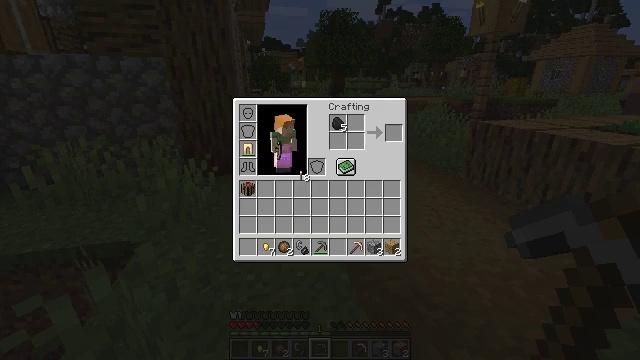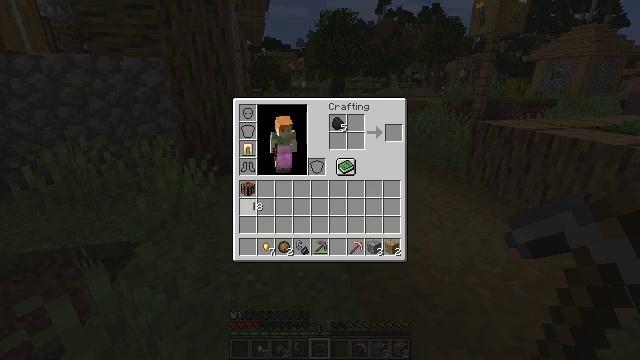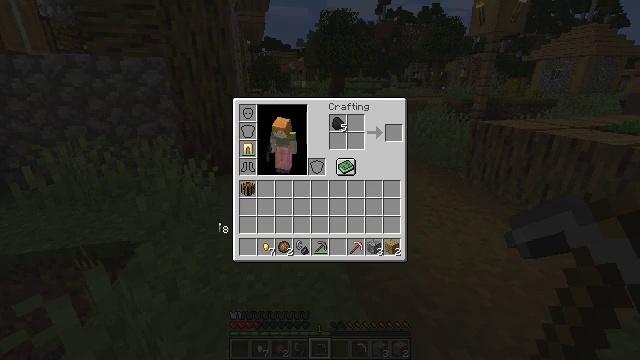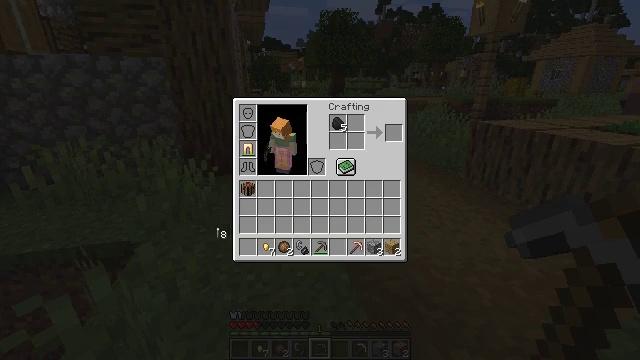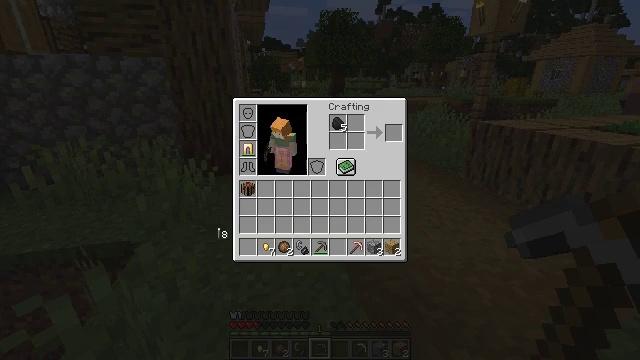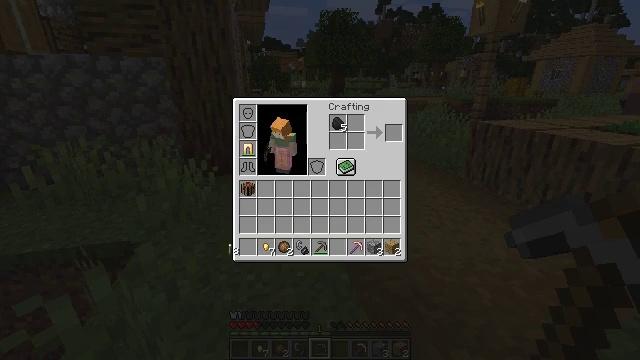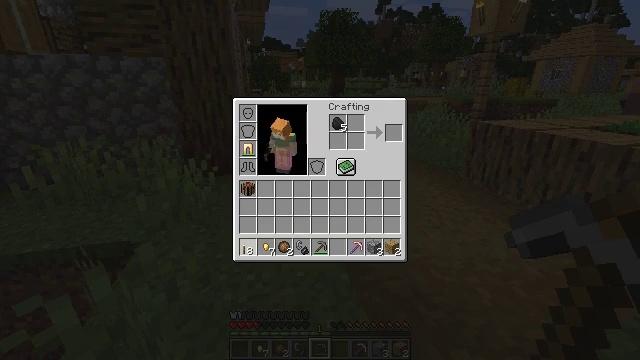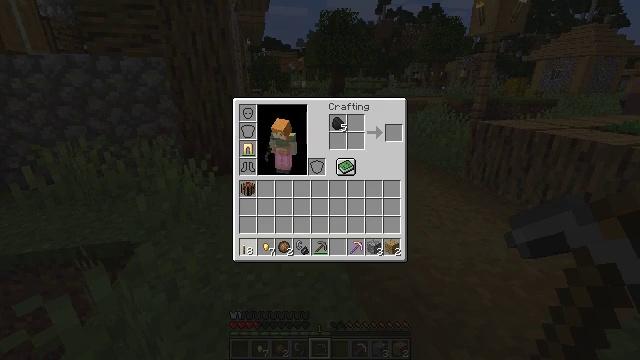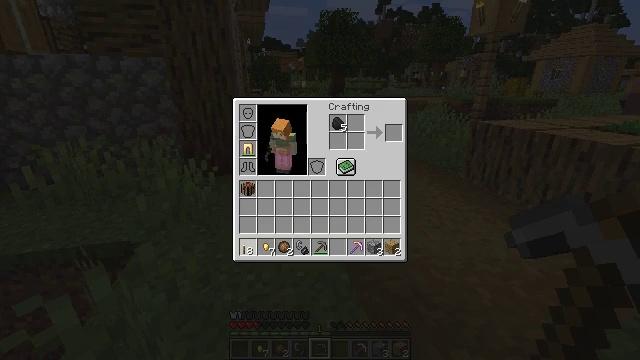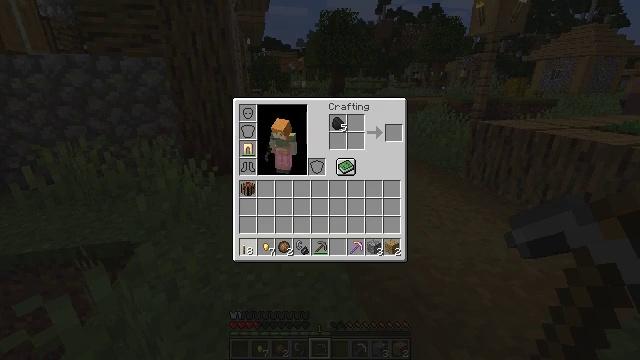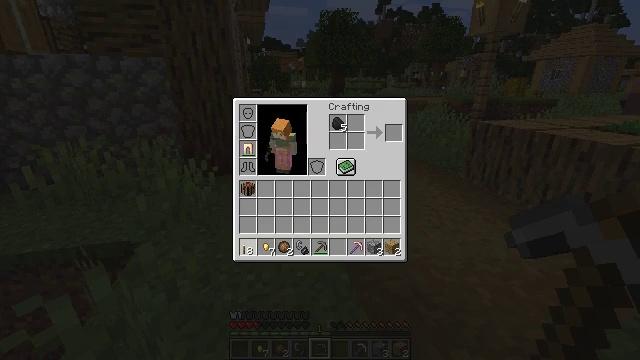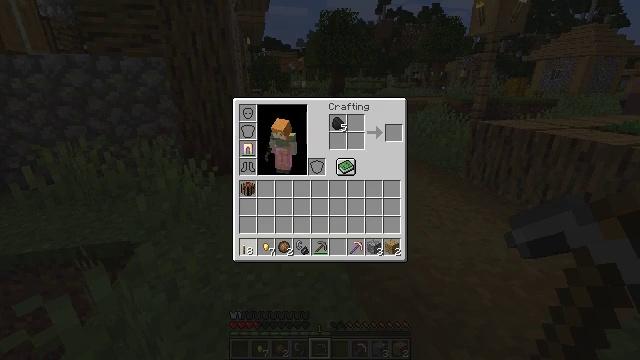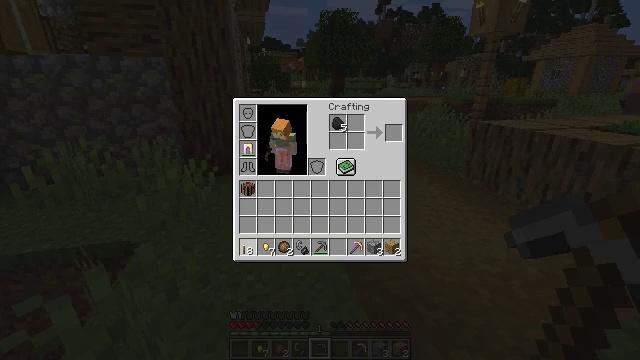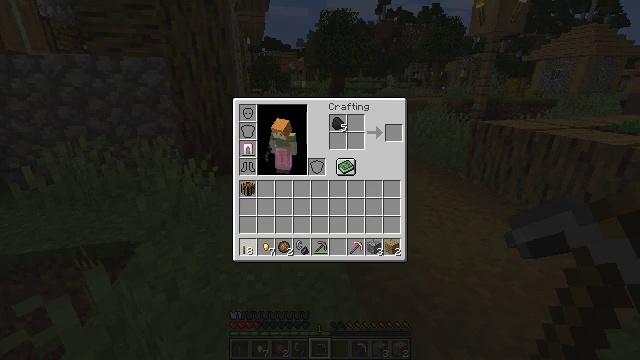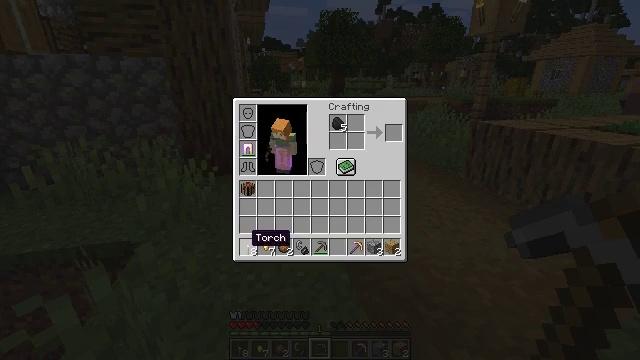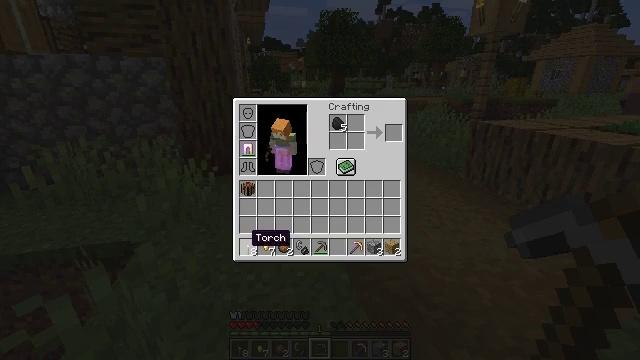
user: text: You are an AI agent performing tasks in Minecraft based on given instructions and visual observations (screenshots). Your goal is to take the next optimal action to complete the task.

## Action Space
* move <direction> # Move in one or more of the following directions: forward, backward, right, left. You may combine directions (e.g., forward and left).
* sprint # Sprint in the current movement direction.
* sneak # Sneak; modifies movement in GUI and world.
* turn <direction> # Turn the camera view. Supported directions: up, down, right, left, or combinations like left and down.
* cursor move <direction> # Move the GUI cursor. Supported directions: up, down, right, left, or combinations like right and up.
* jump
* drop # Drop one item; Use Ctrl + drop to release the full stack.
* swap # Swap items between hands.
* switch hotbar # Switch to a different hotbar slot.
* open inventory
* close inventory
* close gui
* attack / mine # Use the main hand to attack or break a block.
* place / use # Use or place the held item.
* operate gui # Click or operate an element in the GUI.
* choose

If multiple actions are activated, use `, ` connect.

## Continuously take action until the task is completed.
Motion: motion action
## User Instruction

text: Remove the oak stairs to repurpose them.
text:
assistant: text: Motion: turn left and down
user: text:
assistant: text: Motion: turn left and down
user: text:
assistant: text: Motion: no_op
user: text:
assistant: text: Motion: no_op
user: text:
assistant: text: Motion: turn right and down
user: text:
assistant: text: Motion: turn right
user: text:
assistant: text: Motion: no_op
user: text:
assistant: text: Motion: no_op
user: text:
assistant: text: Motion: no_op
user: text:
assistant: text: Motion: no_op
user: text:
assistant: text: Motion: no_op
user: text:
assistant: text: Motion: attack / mine
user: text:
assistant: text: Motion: attack / mine
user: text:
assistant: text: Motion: no_op
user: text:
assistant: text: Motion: no_op
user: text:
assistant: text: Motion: no_op
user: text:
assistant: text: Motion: no_op
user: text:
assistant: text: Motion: no_op
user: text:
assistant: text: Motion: no_op
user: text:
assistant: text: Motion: open inventory
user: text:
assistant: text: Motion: open inventory
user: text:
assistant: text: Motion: open inventory
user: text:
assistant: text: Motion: no_op
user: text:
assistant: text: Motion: move forward
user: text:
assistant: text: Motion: move forward
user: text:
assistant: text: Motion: move forward, turn right and up
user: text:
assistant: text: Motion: move forward, turn up
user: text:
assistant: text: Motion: move forward
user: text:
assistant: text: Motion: move forward
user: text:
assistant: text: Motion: move forward